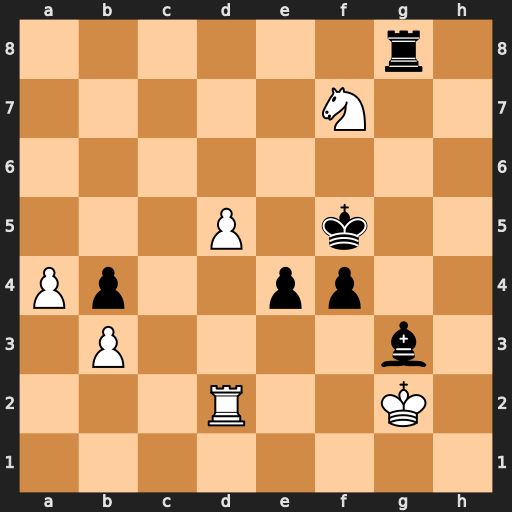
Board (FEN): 6r1/5N2/8/3P1k2/Pp2pp2/1P4b1/3R2K1/8
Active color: w
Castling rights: -
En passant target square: -
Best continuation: Nh6+ Ke5 Nxg8